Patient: sex M, age 62
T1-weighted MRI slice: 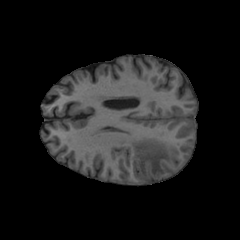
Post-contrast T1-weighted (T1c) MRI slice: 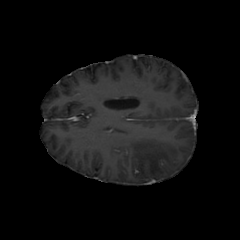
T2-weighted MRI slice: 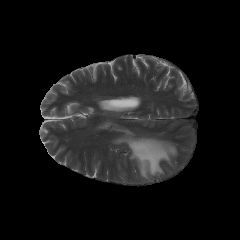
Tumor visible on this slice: yes
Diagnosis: Glioblastoma, IDH-wildtype
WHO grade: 4